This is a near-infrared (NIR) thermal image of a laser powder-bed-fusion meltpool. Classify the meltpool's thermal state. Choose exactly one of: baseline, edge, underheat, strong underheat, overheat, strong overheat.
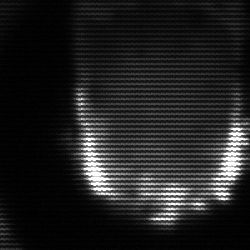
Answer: baseline